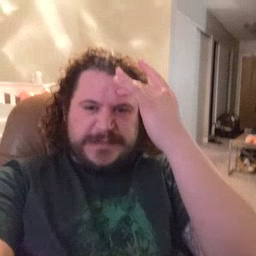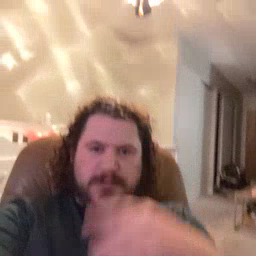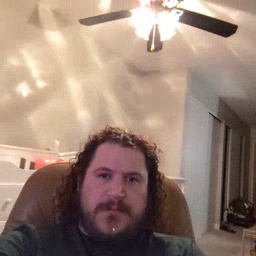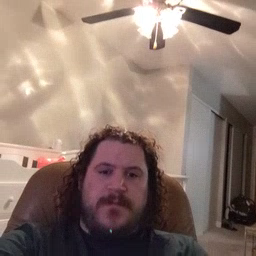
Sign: sick